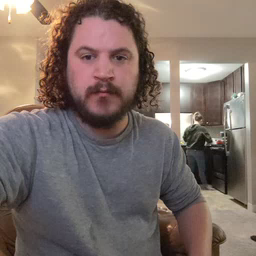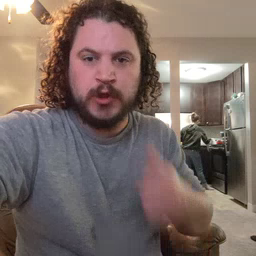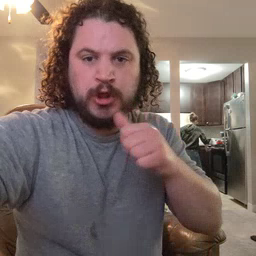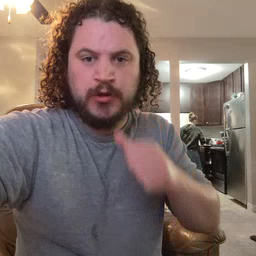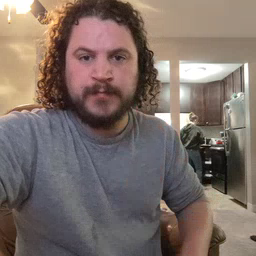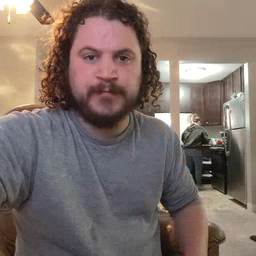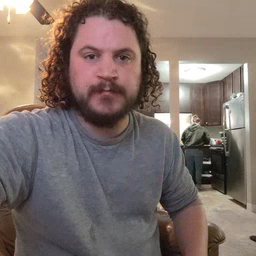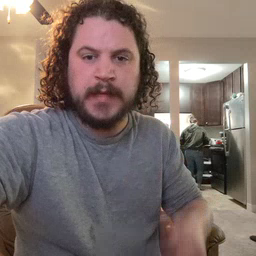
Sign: girl